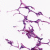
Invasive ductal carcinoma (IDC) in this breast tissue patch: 0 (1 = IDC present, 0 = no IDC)